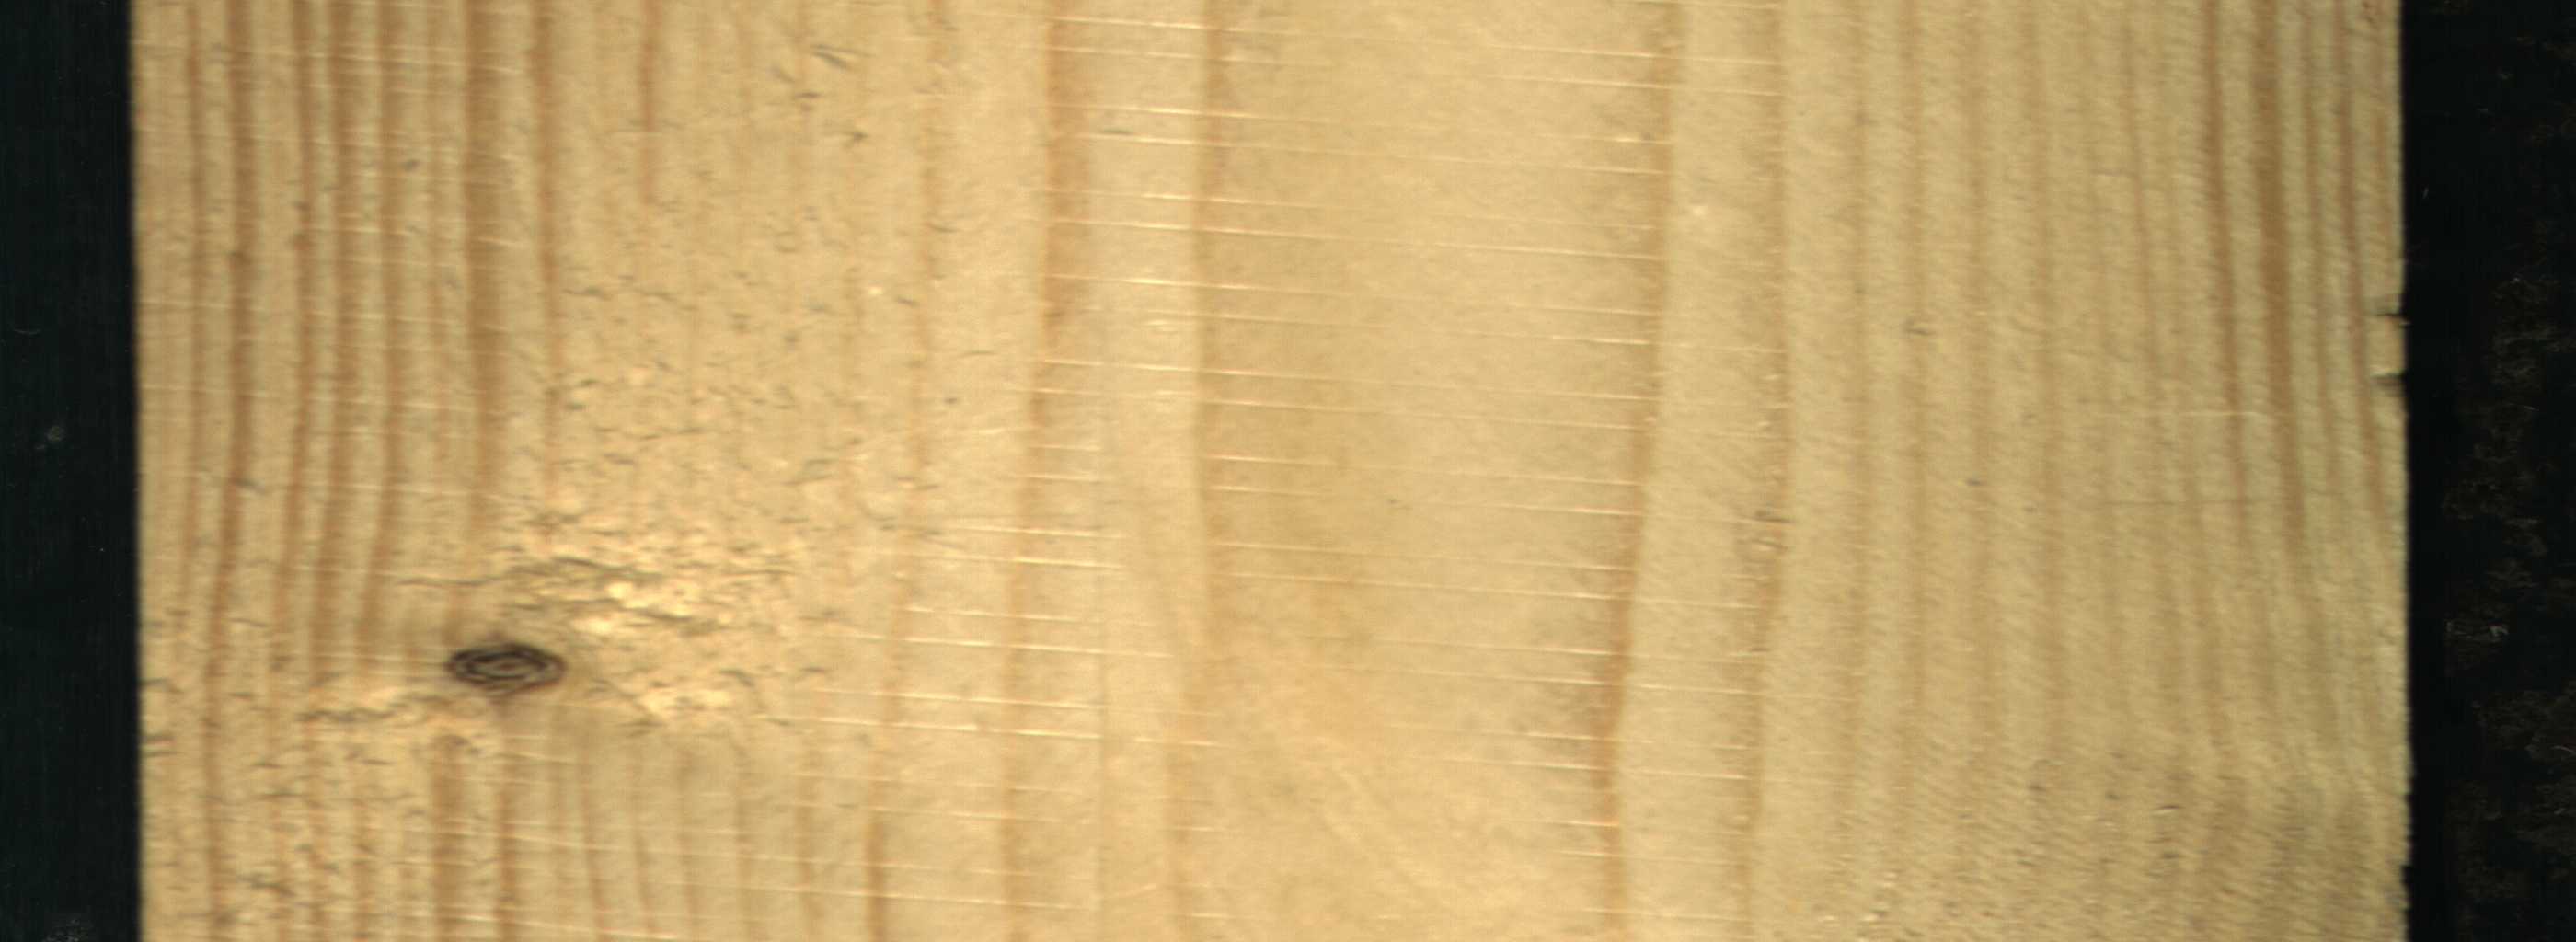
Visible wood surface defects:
Dead_Knot